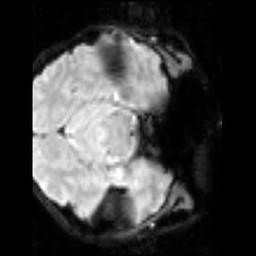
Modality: inplaneT2
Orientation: axial
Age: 26
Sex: male